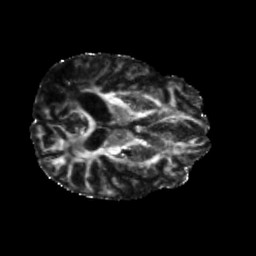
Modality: FA
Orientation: axial
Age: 53
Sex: male
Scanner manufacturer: siemens
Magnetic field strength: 3 T
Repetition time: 5.25 s
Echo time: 0.08 s